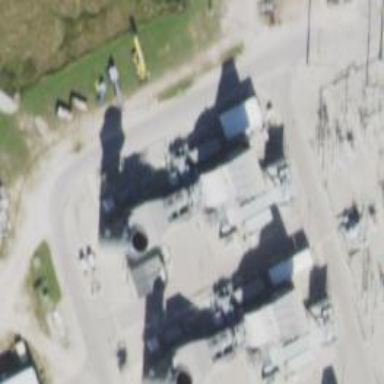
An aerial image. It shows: Gas turbine generator powered by gas.